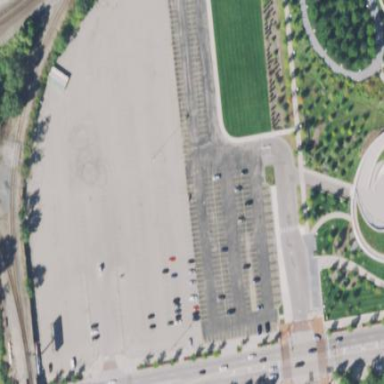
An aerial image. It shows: Parking area with surface.